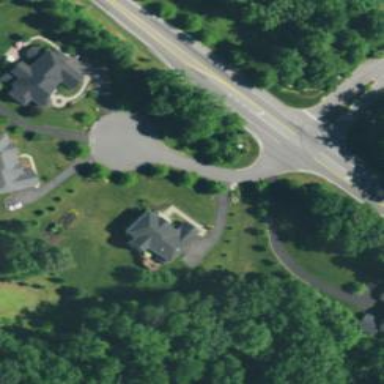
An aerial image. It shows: Residential road.